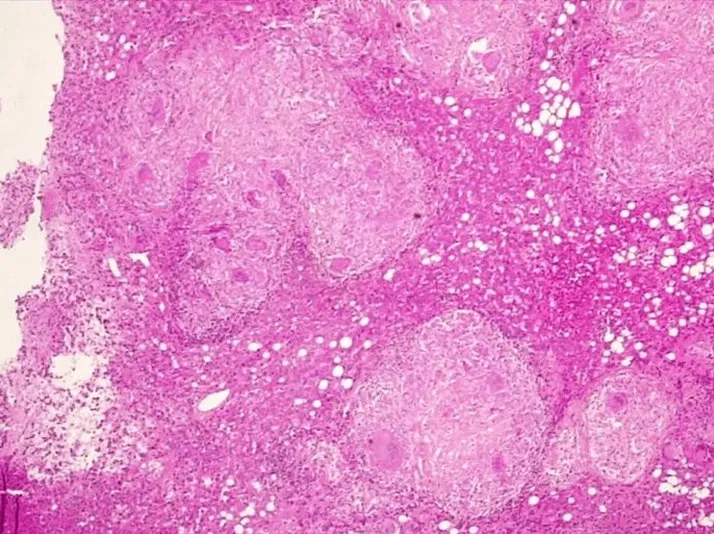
histopathological examination of specimen from EBUS-TBNA showing epithelioid histiocytes and langerhans type of giant cell suggestive of granulomatous inflammation.
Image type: pathology (h&e)